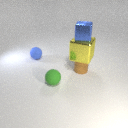
small brown rubber cylinder below small blue metal cube